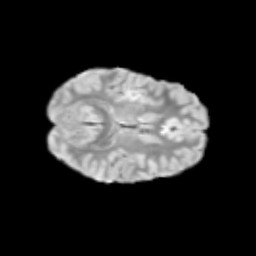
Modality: T2w
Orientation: axial
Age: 10
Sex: female
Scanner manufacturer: siemens
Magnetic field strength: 3 T
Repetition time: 3.8 s
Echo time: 0.07 s